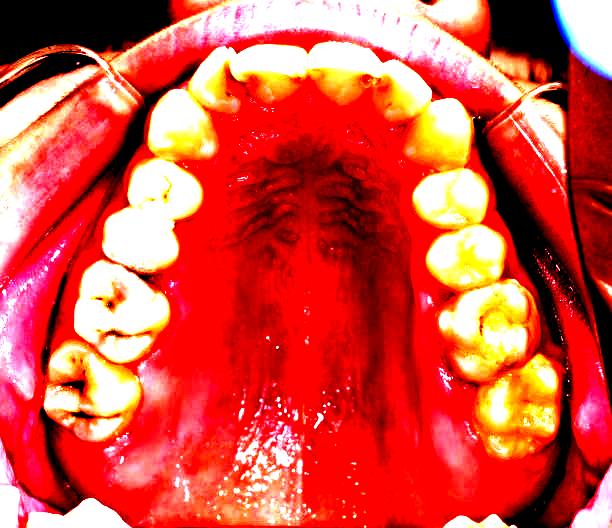
Condition: Gingivitis